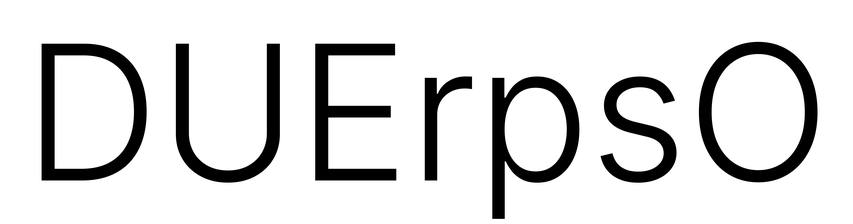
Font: Inter_Light